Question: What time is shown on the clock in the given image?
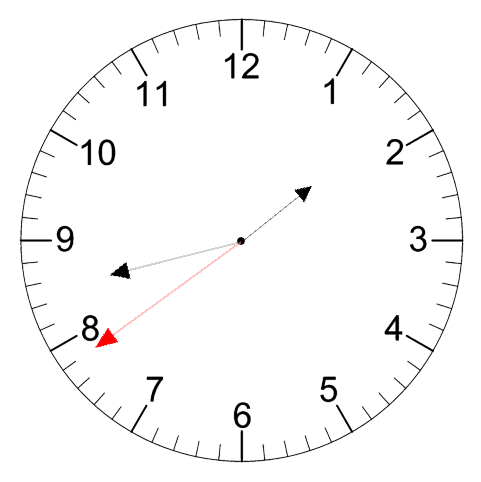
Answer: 01:42:39